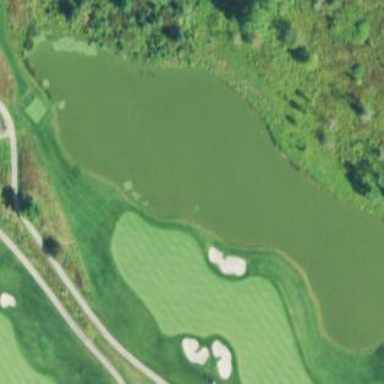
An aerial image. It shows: Rough area in golf course.